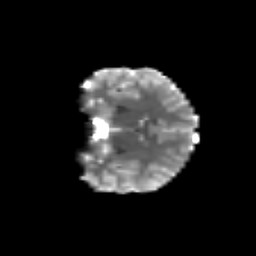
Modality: T2w
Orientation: coronal
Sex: female
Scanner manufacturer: siemens
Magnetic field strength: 3 T
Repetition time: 5 s
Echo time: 0.071 s